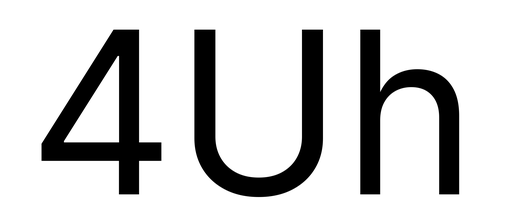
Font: Inter_Regular